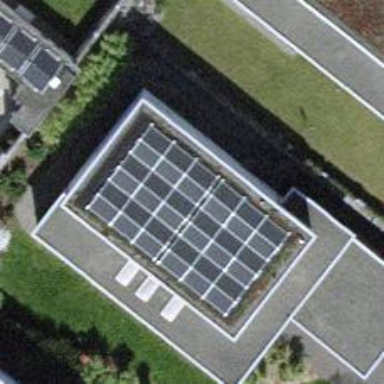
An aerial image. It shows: Solar power generator with photovoltaic panels.